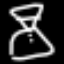
Label: hourglass